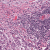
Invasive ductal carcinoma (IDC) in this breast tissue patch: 1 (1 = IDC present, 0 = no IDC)